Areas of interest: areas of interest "Park and greenspace"
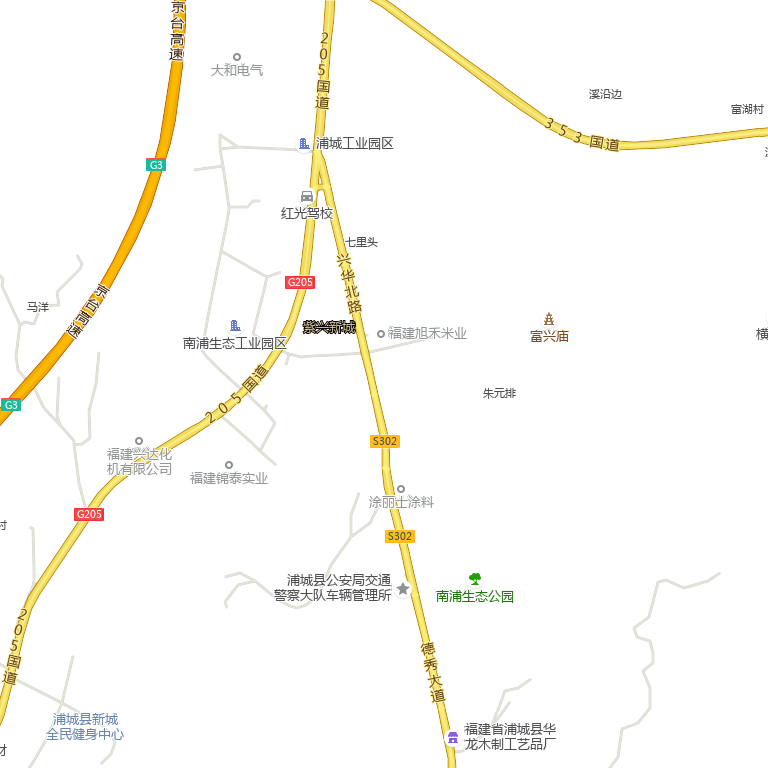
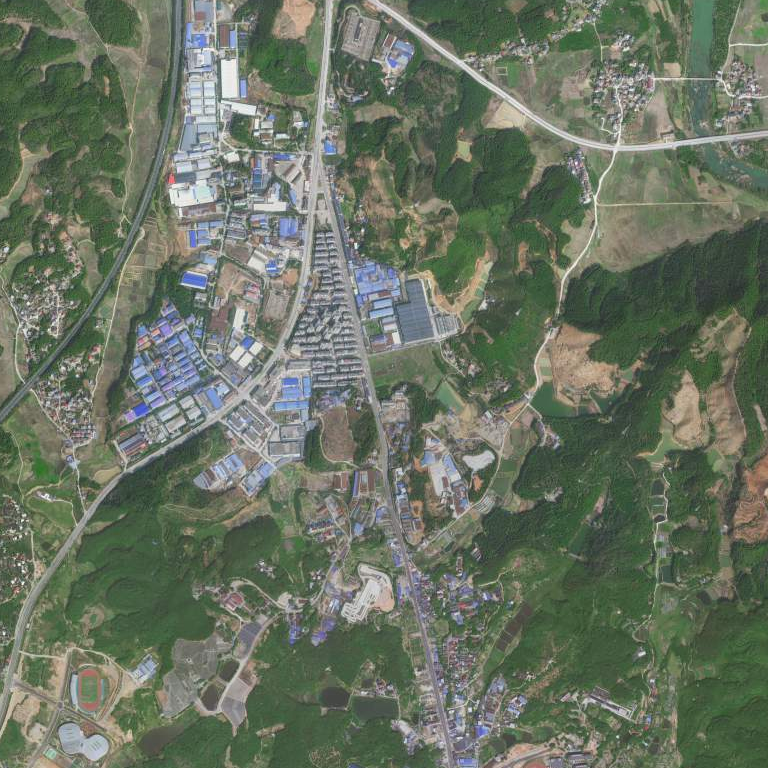